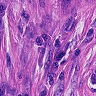
Metastatic tissue present: yes